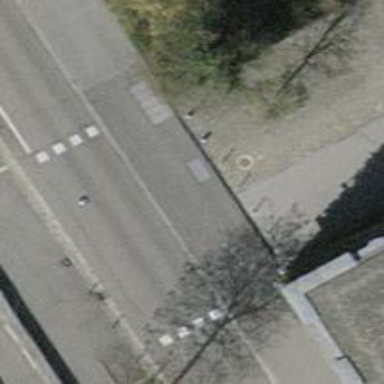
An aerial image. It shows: Kerb serving as barrier.